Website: macys
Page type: delivery-shipping
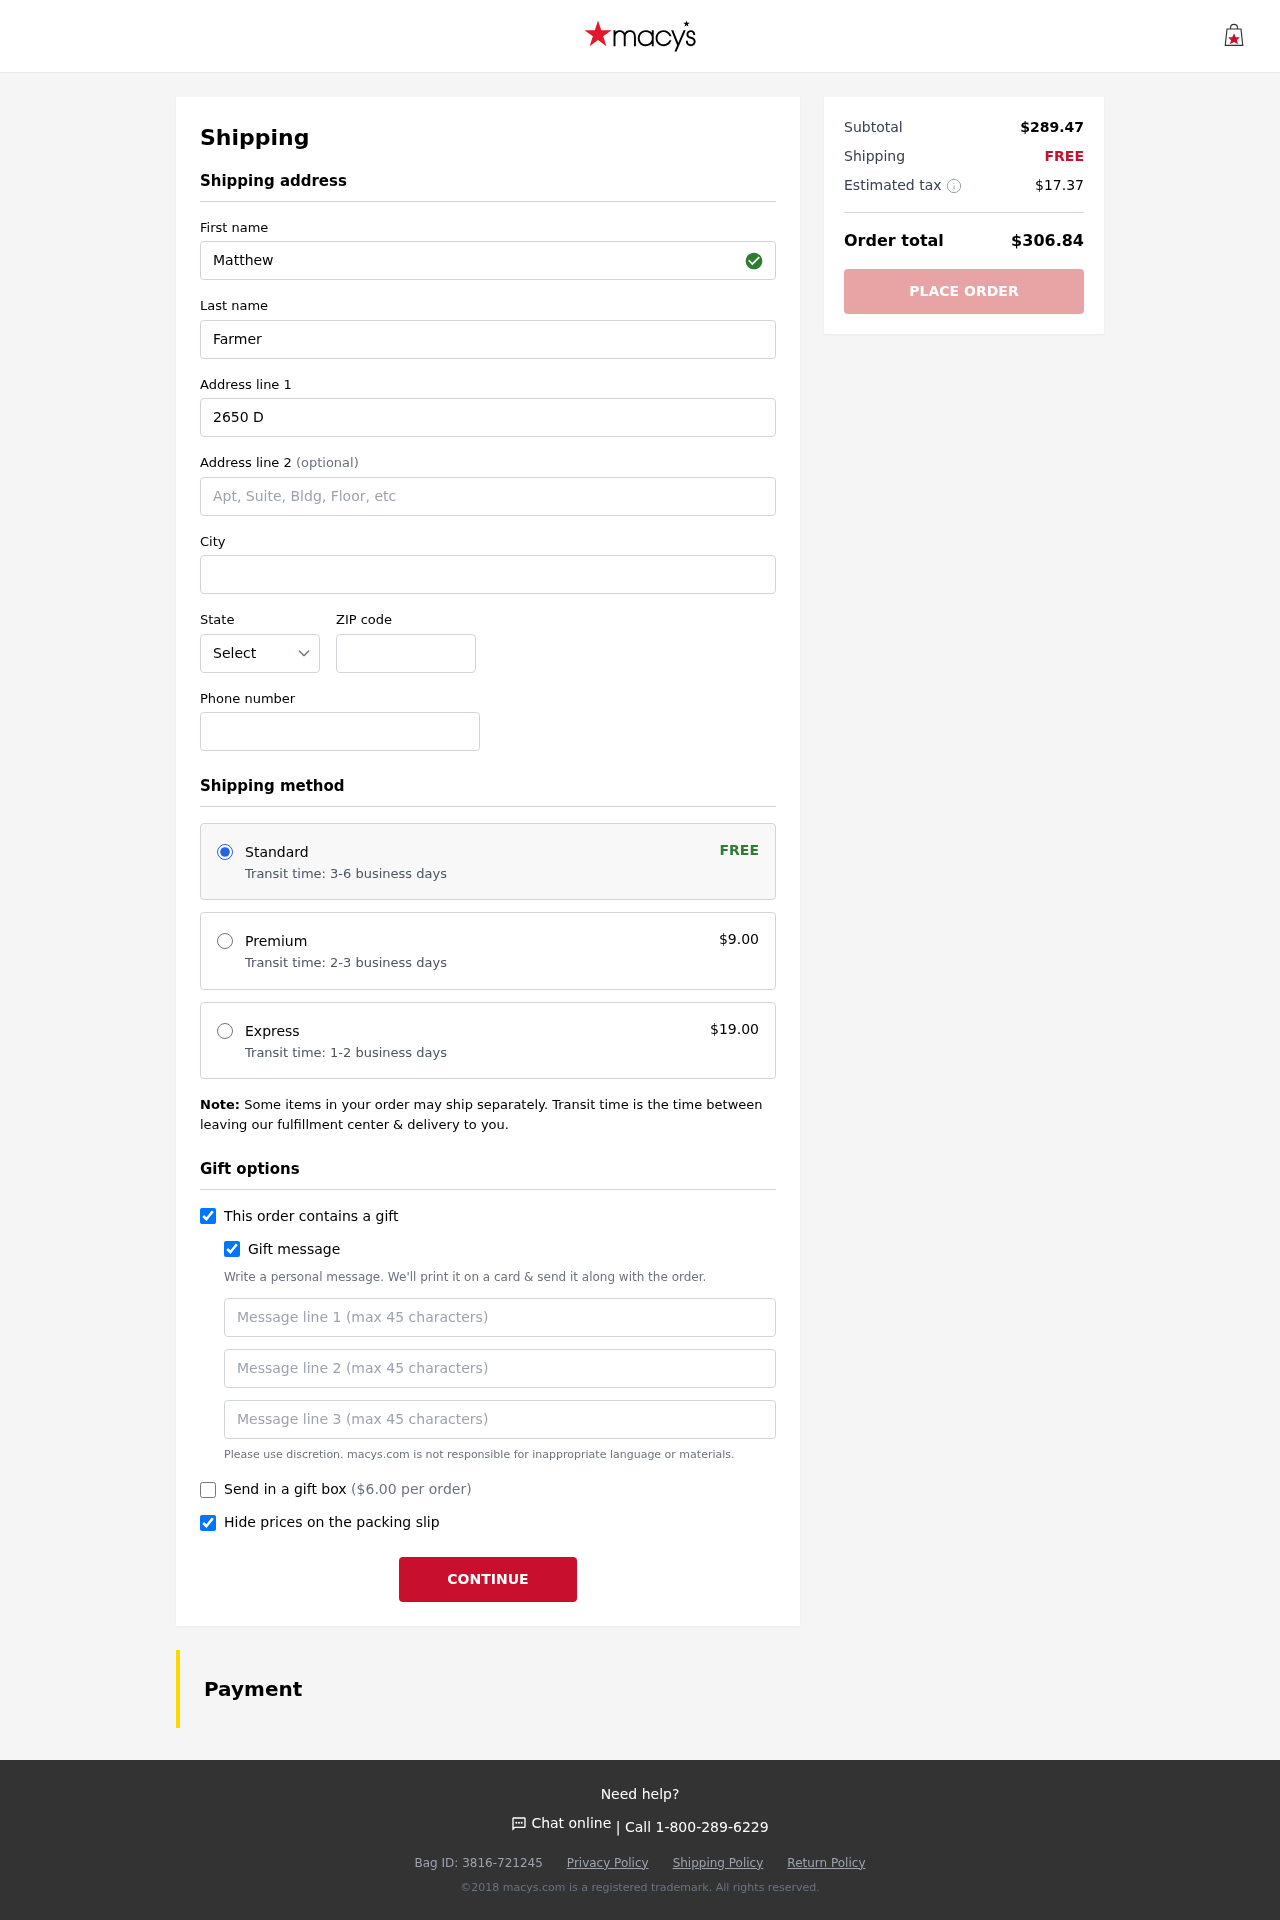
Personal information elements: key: PII_STATE_ABBR
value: MN
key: PII_FIRSTNAME
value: Matthew
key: PII_LASTNAME
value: Farmer
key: PII_STREET
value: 2650 Dudley Haven Suite 741
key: PII_CITY
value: South Alexishaven
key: PII_POSTCODE
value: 92398
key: PII_PHONE
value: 7622930961
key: PII_GIFT_MESSAGE
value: Hey Colleen, I stumbled upon these Chelsea boots and instantly thought of you—I know how much you love that sleek look! I hope they add a little extra flair to your outfits. Enjoy!  Matthew
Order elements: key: ORDER_SHIPPING_STANDARD
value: Transit time: 3-6 business days
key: ORDER_SHIPPING_COST
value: FREE
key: ORDER_SHIPPING_PREMIUM
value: Transit time: 2-3 business days
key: ORDER_SHIPPING_PREMIUM_PRICE
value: $9.00
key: ORDER_SHIPPING_EXPRESS
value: Transit time: 1-2 business days
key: ORDER_SHIPPING_EXPRESS_PRICE
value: $19.00
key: ORDER_GIFT_BOX_PRICE
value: ($6.00 per order)
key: ORDER_SUBTOTAL
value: $289.47
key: ORDER_SHIPPING_COST2
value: FREE
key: ORDER_TAX
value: $17.37
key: ORDER_TOTAL
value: $306.84